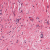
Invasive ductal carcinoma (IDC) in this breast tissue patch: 0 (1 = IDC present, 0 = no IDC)